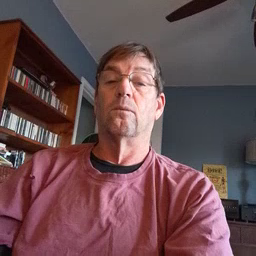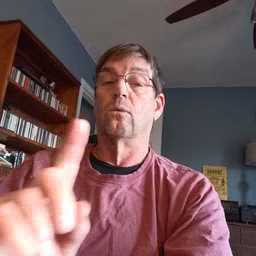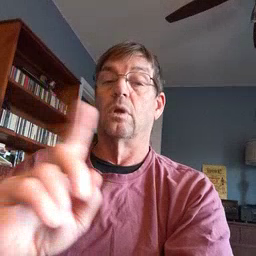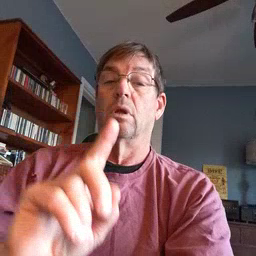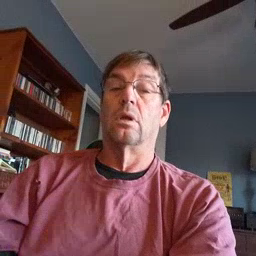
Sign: where